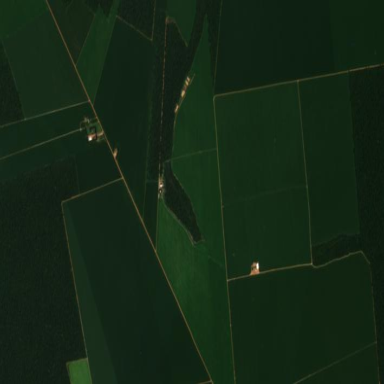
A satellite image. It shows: Farmland cultivating rice.